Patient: sex F, age 60
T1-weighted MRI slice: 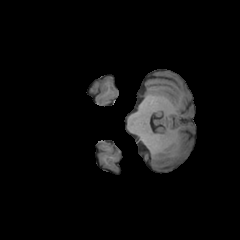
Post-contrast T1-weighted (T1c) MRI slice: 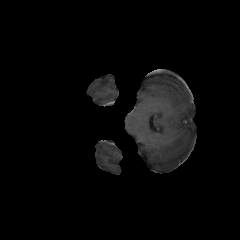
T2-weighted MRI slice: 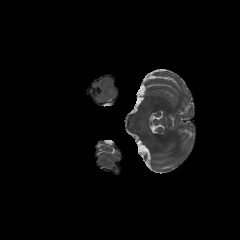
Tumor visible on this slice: no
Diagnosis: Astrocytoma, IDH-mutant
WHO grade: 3